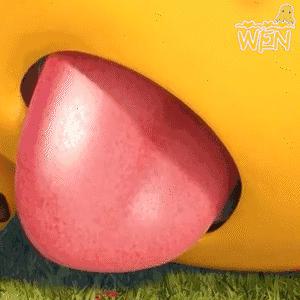
Label: nailong